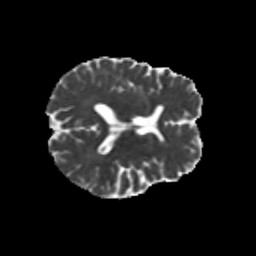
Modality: MD
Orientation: axial
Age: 24
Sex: male
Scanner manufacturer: siemens
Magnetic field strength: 3 T
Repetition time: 8.6 s
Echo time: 0.095 s